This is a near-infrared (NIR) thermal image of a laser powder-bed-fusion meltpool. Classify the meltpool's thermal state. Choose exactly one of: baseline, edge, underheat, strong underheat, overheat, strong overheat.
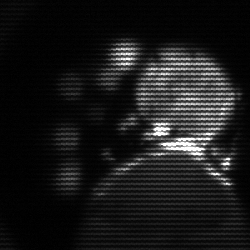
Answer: baseline